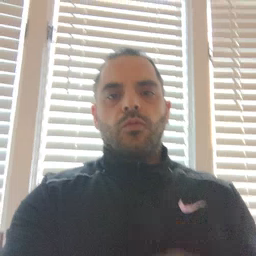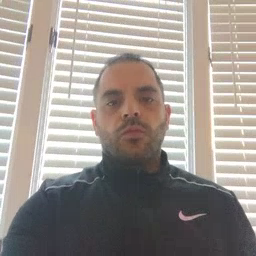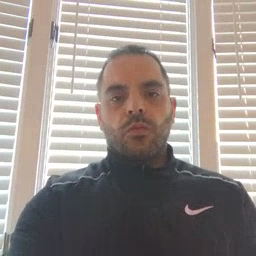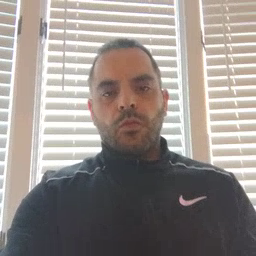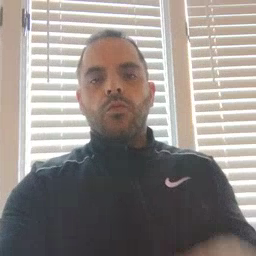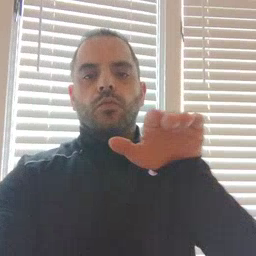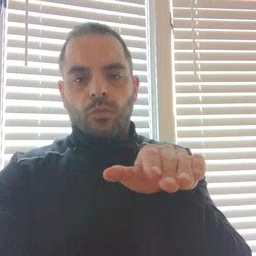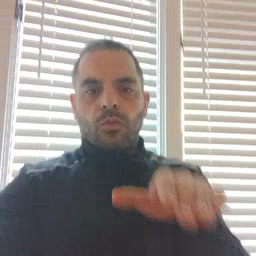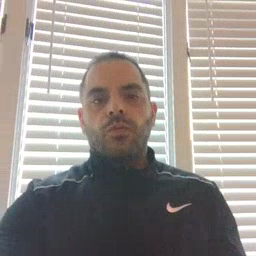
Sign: child